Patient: sex F, age 66
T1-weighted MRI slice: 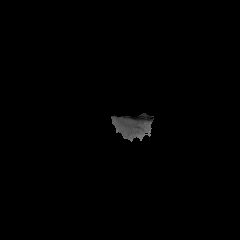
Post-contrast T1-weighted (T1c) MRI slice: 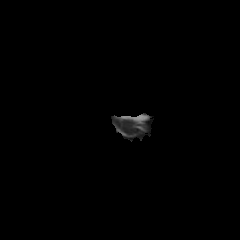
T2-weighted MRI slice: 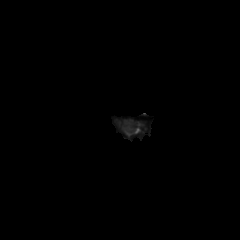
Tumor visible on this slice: no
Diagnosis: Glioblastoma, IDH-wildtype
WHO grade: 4